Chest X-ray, PA view. Patient: 22 years old, sex F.
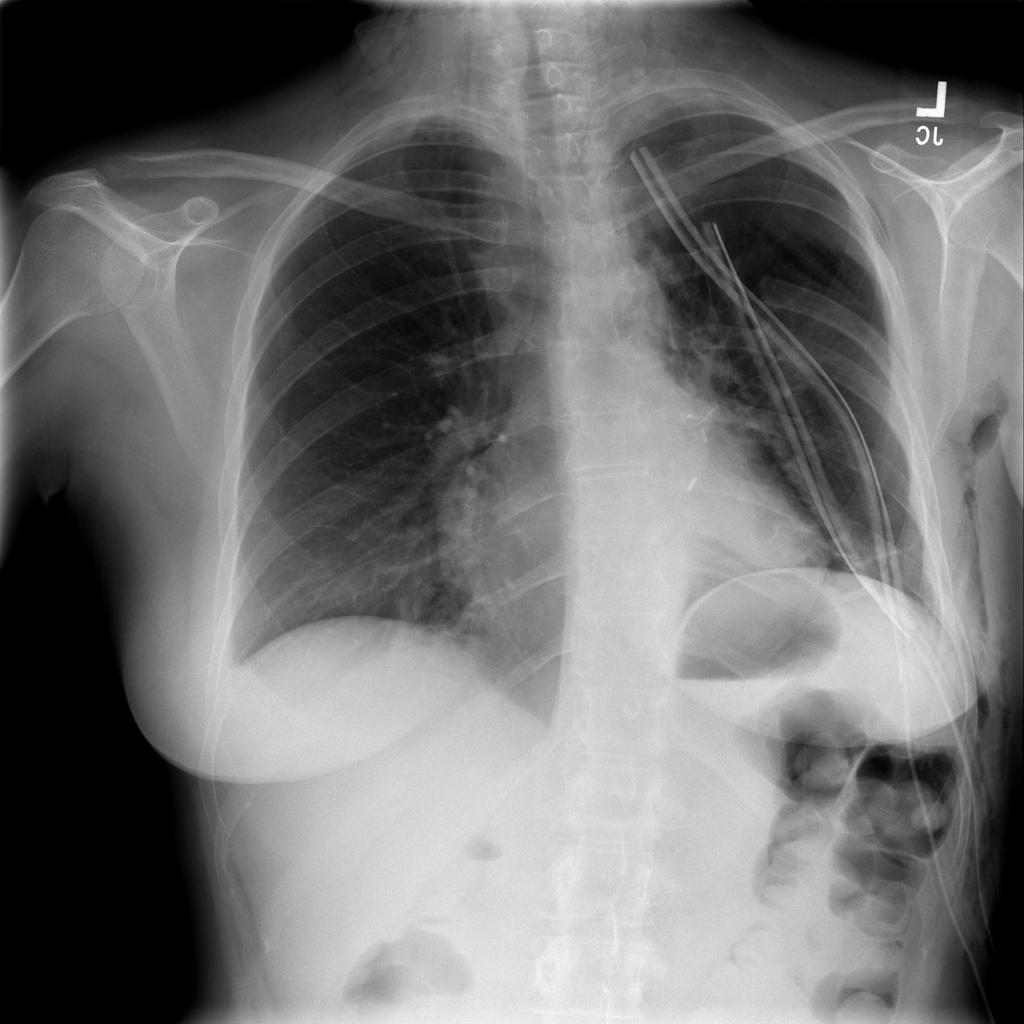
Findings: Emphysema, Pneumothorax